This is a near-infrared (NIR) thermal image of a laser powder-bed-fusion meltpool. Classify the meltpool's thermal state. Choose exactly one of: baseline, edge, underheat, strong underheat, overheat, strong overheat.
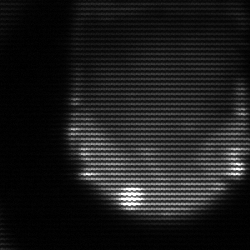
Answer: edge